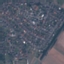
Land use / land cover class: Residential